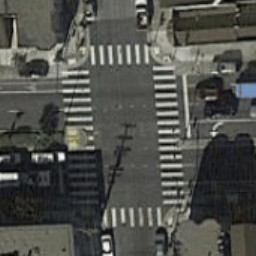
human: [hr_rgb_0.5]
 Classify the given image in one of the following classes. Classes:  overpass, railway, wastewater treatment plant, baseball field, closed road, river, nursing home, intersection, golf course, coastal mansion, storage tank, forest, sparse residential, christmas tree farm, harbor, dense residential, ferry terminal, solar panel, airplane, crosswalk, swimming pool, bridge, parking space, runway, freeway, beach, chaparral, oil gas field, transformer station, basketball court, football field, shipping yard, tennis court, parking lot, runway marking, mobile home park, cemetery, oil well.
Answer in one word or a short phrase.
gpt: crosswalk